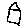
Label: house